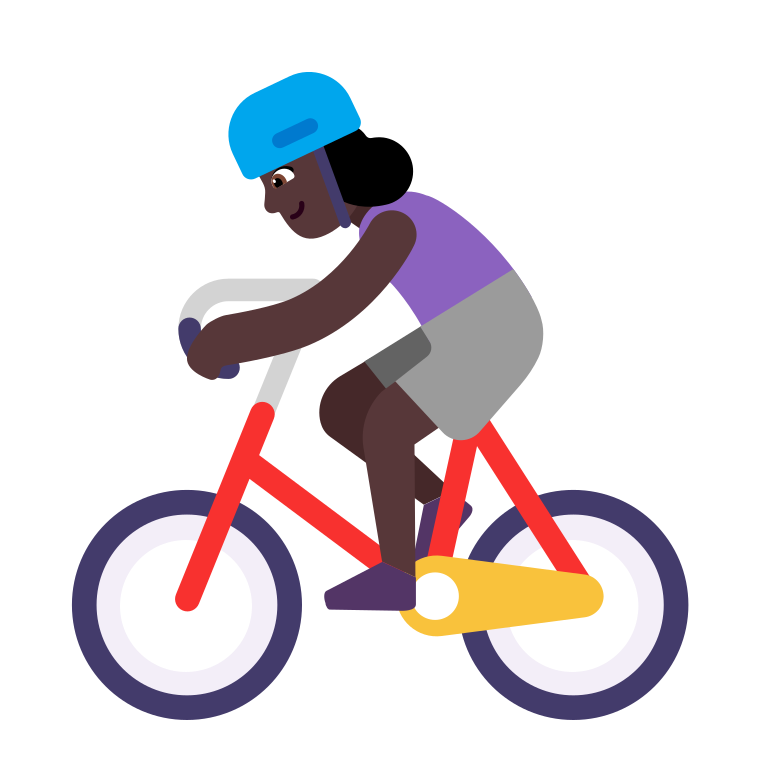
woman biking flat dark